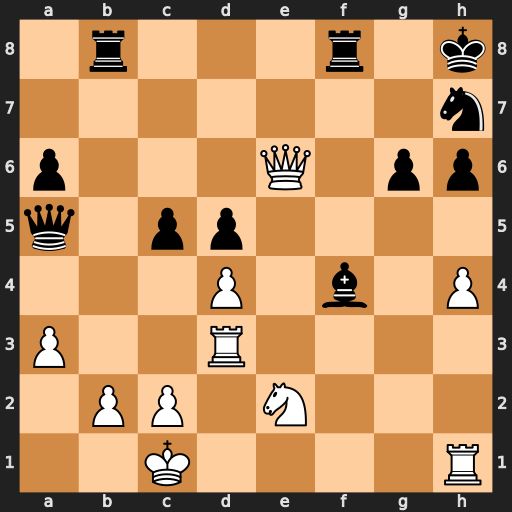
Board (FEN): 1r3r1k/7n/p3Q1pp/q1pp4/3P1b1P/P2R4/1PP1N3/2K4R
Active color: w
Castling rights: -
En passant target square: -
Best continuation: Nxf4 Rxf4 Qe5+ Rf6 Qxb8+